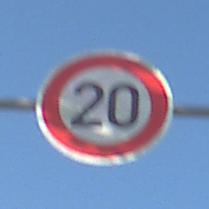
Verkehrszeichen: Geschwindigkeit20
Umgebung: Outdoor, Nature
Tageszeit: MorningAfternoon
Wetter: PartlyCloudy
Licht: Natural
Jahreszeit: NotSpecified
Kontrast: HighContrast